Question: I'm writing app where user can take bunch of pictures (up to 20) and upload to server. Images need to be uploaded all together.
Here is my logic:
1. Take each picture, display thumb on a screen and resize picture on SD to 800x600 with 90 quality
2. Create object, populate properties (images) as Base64 string
3. Serialize object using GSON
4. Upload string
While testing I was getting errors "Out of Memory" when I was processing images. I thought and this is where all StackOverflow complains is - that it's some bug with BitmapFactory. Yes, error mostly shows up while resizing image but it is NOT related to this operation.
While I take pictures and process them (resize, etc) - heap size stays below 7-8mb. It's just 2-3Mb more than my usual app state.
When I submit those images to server and GSON + Base64 encoder comes into play - than it "explodes" and I get this:

Well - as you see - after process completed Allocated memory get's down as expected but Heap Size stays. Now, when I take more pictures or do something with app - I start to get those out of memory errors.
Here is my code to upload JSON. Any suggestions on improving it or handling something like that? Maybe I can stream JSON into file and do http from file or something?
'''
while (!c.isAfterLast())
{
String data = c.getString(colObjectData);
TrailerInspection trailerInspection = MyGsonWrapper.getMyGson().fromJson(data, TrailerInspection.class);
//Load image data
for (TrailerUnitInspection trailerUnitInspection : trailerInspection.UnitInspections)
{
for (FileContainer fileContainer : trailerUnitInspection.Images)
{
fileContainer.dataFromFile(mContext);
}
}
data = MyGsonWrapper.getMyGson().toJson(trailerInspection);
MyHttpResponse response = processPOST("/trips/" + c.getString(colTripId) + "/trailerinspection", data);
if (response.Code == HttpURLConnection.HTTP_OK)
{
processed.add(c.getString(colGId));
}
c.moveToNext();
}
c.close();
'''
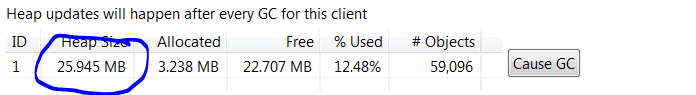
Answer: The problem is that you're creating and keeping whole string, which is prepared to sending, in internal memory.
'''
String data = MyGsonWrapper.getMyGson().toJson(trailerInspection);
'''
This string may be very large. You should stream your data in chunks to server.
I haven't used gson yet, but in docs I found something like <URL>. Take a look at this class.
UPDATE:
'''
ContentProducer cp = new ContentProducer() {
public void writeTo(OutputStream outstream) throws IOException {
JsonWriter writer = new JsonWriter(new OutputStreamWriter(outstream, "UTF-8"));
// write code here
writer.flush();
}
};
HttpEntity entity = new EntityTemplate(cp);
HttpPost httppost = new HttpPost("http://server.address");
httppost.setEntity(entity);
'''